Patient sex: F
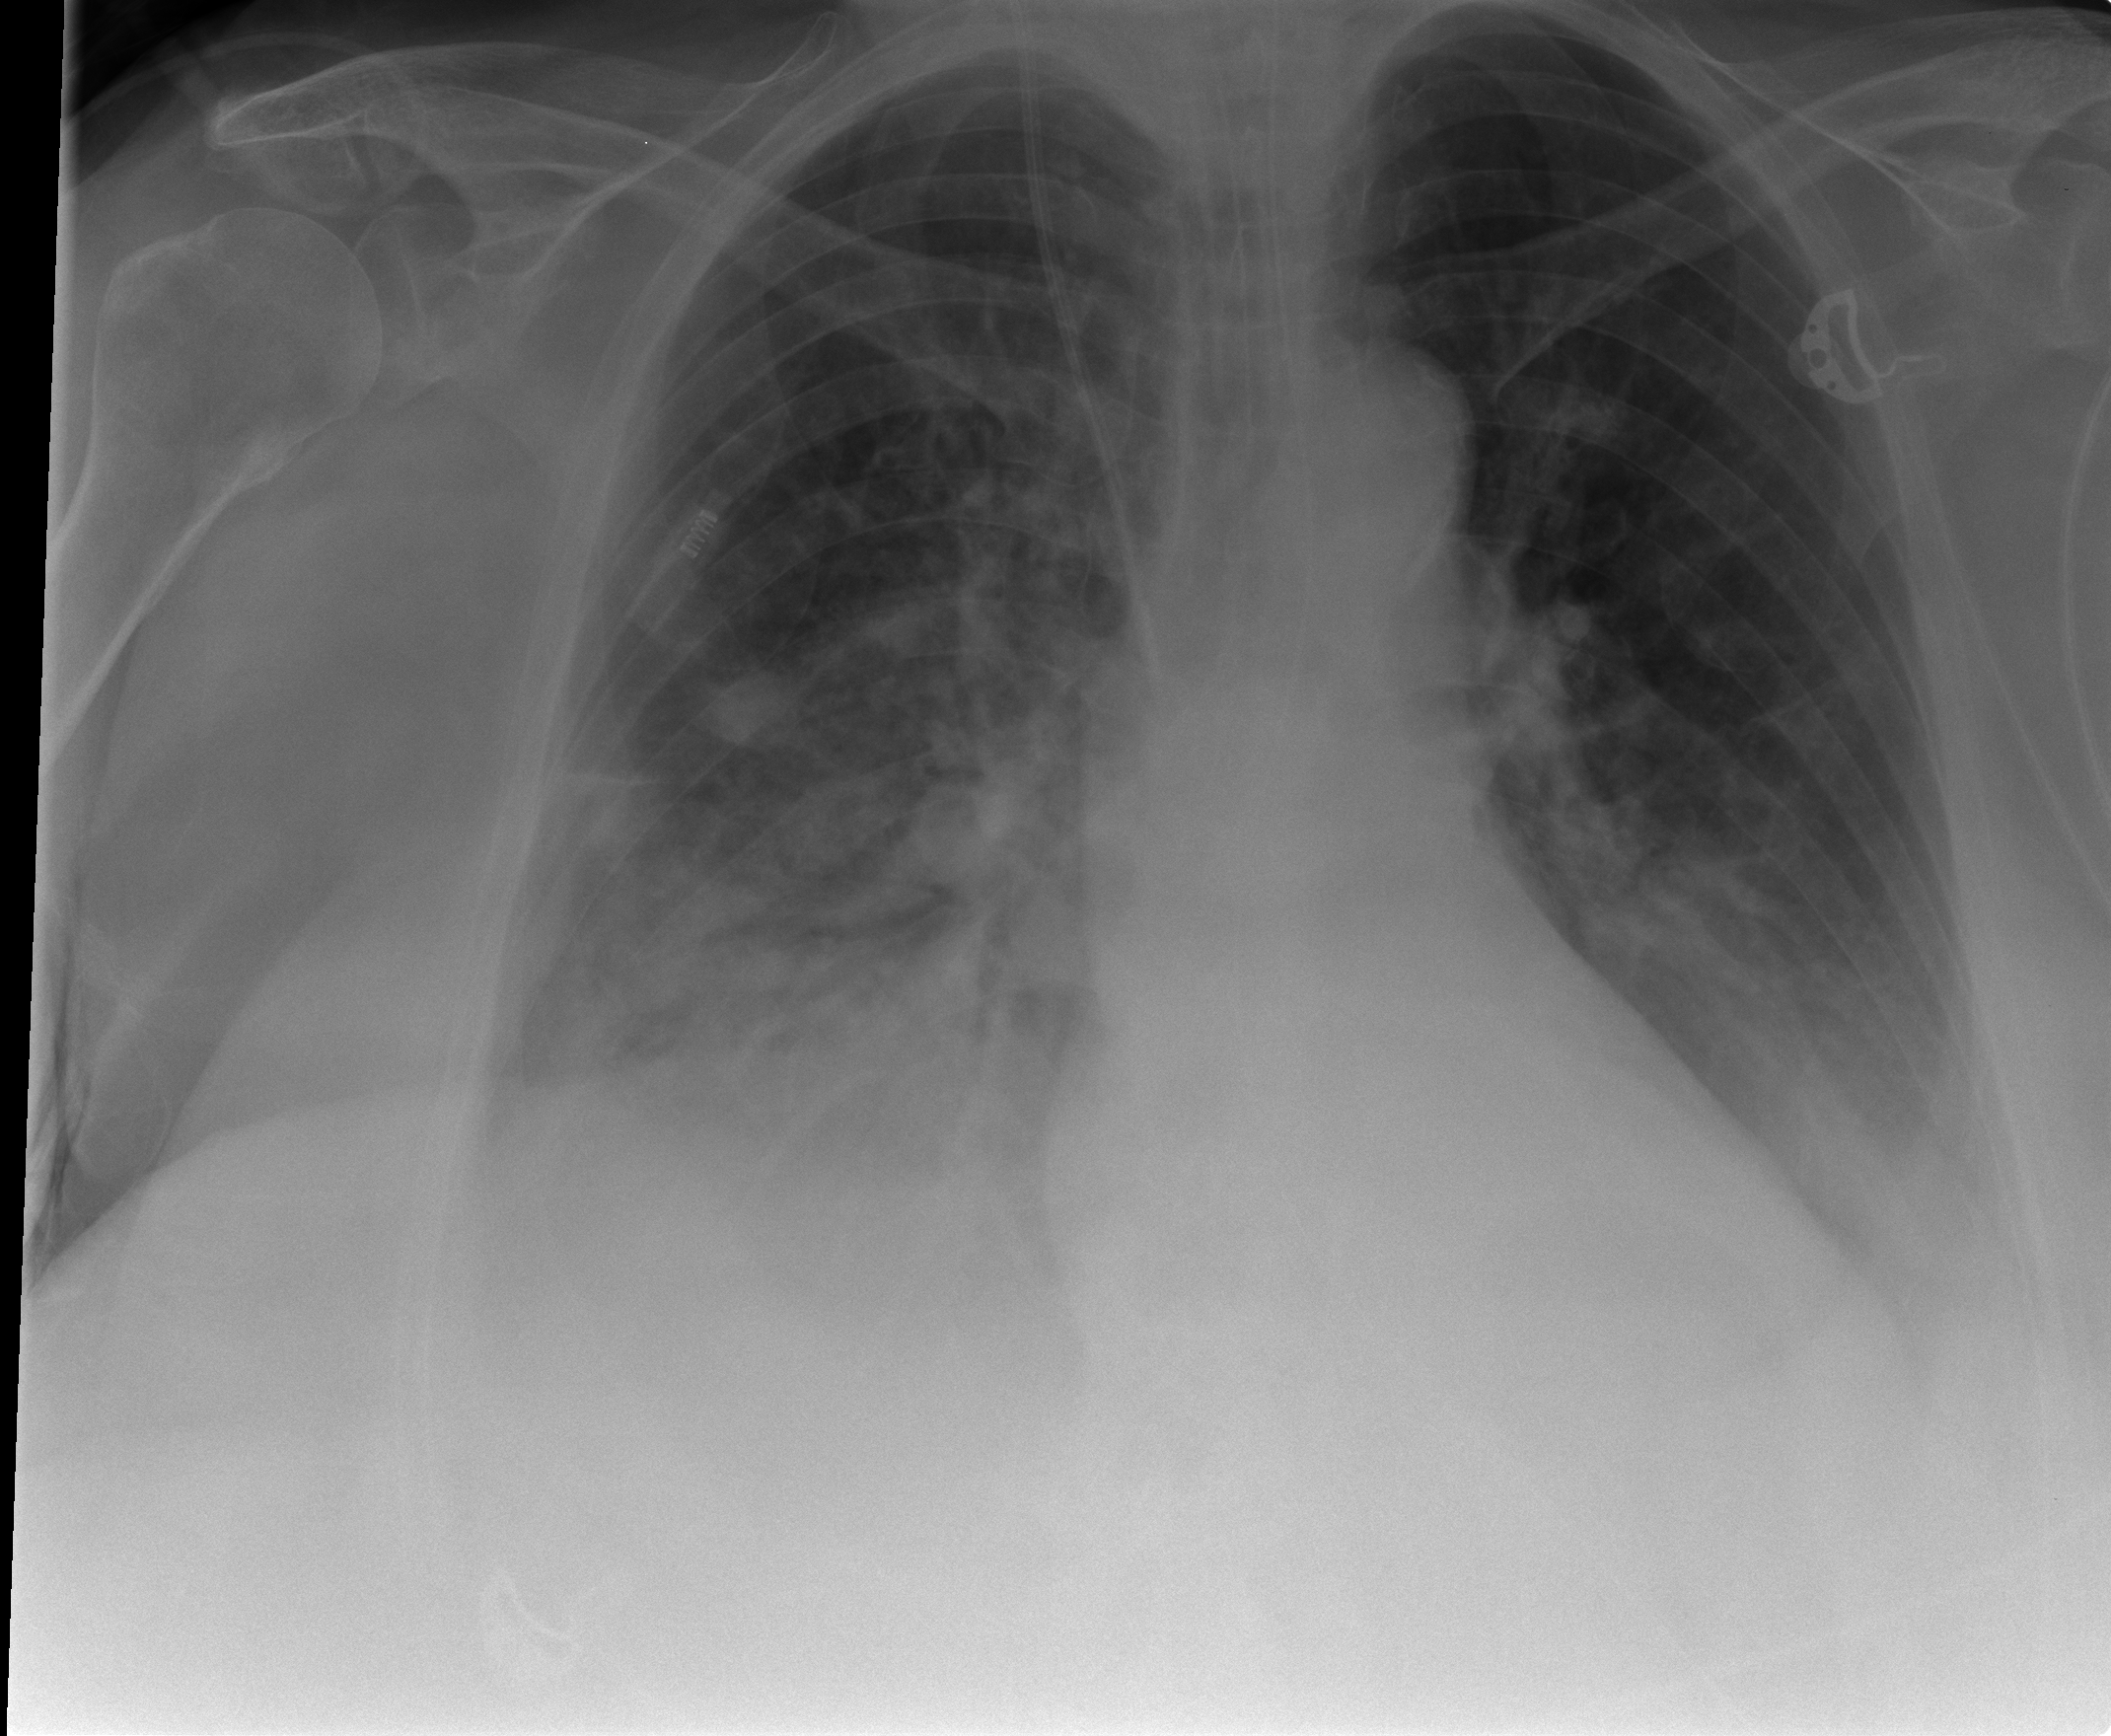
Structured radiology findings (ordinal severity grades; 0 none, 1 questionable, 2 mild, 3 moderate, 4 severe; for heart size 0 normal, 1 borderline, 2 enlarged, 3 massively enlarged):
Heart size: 0
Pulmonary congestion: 3
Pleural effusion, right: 2
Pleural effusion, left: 2
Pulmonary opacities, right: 2
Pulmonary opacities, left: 2
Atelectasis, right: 3
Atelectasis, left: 3